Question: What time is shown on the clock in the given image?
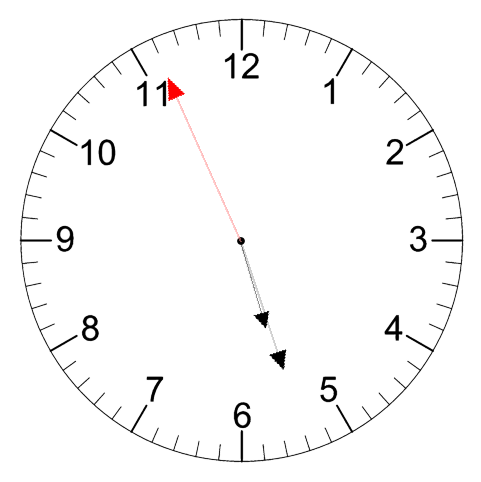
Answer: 05:26:56